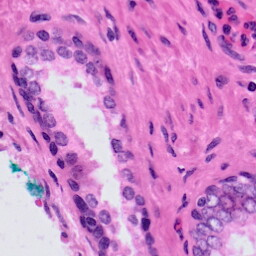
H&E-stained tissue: Prostate